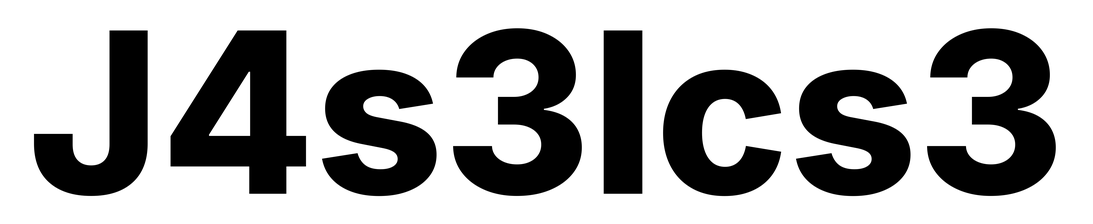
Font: Inter_ExtraBold